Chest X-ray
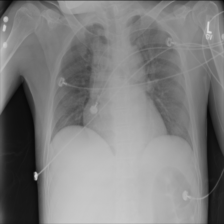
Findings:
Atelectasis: negative
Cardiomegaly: negative
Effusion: negative
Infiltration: negative
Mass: negative
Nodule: negative
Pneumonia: negative
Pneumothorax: negative
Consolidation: negative
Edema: negative
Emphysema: negative
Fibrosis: negative
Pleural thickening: negative
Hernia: negative